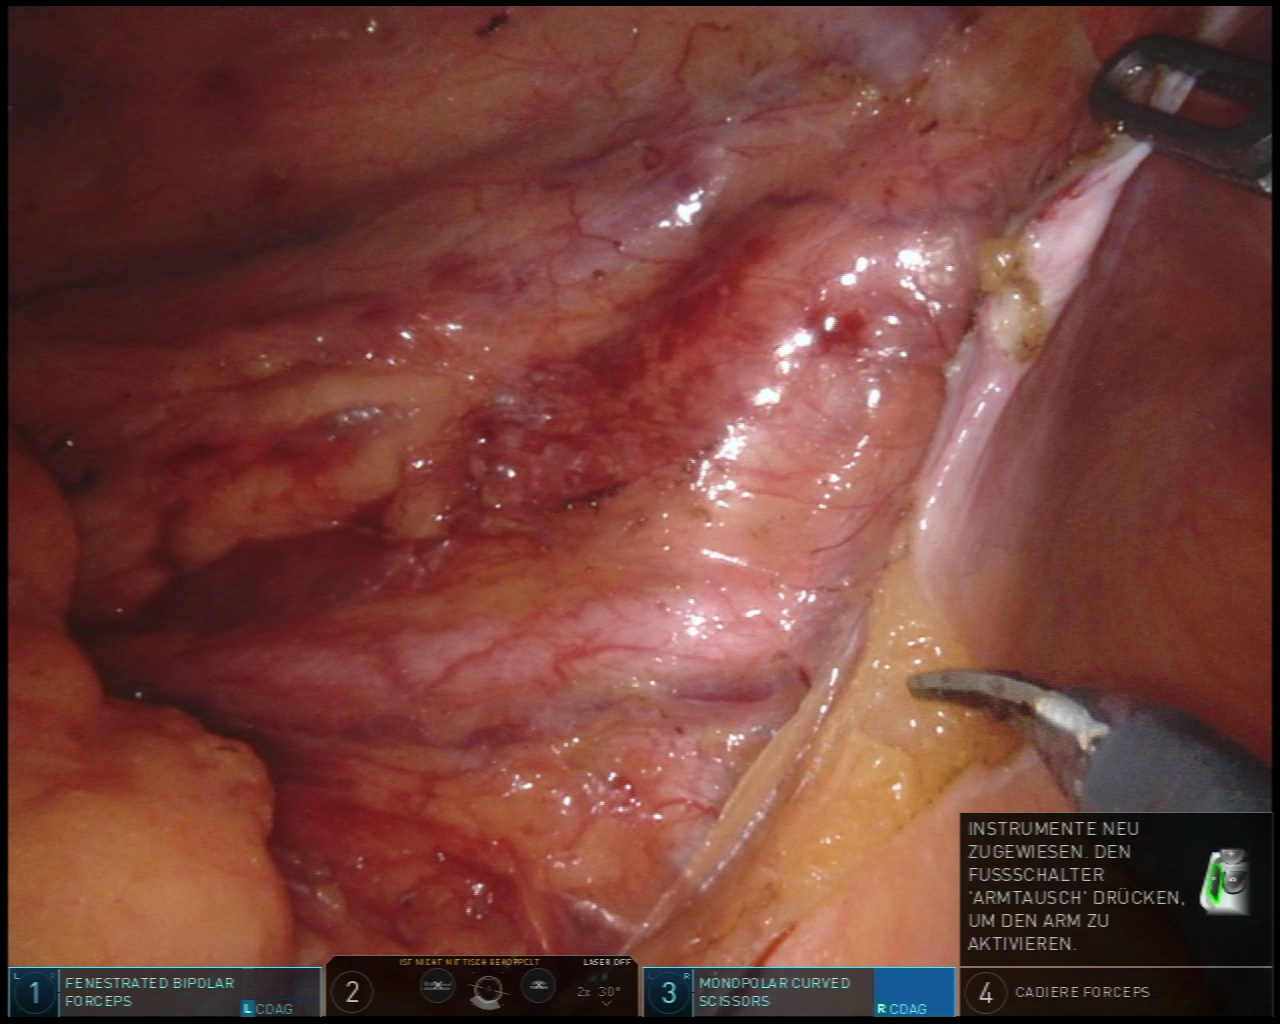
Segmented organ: ureter
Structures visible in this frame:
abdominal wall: yes
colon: no
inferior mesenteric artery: no
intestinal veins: no
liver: no
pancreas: no
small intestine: no
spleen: no
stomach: no
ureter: yes
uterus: no
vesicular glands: no